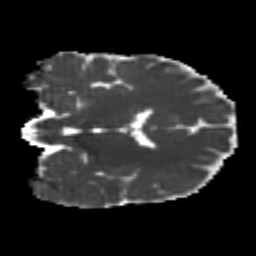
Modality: MD
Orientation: coronal
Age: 22
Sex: male
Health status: healthy
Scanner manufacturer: philips
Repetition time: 7.476 s
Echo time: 0.08753 s